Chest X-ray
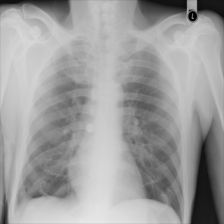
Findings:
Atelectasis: negative
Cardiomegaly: negative
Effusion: negative
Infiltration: negative
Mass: negative
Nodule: negative
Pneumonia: negative
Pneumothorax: negative
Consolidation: negative
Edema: negative
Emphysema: negative
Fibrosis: negative
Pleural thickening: negative
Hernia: negative